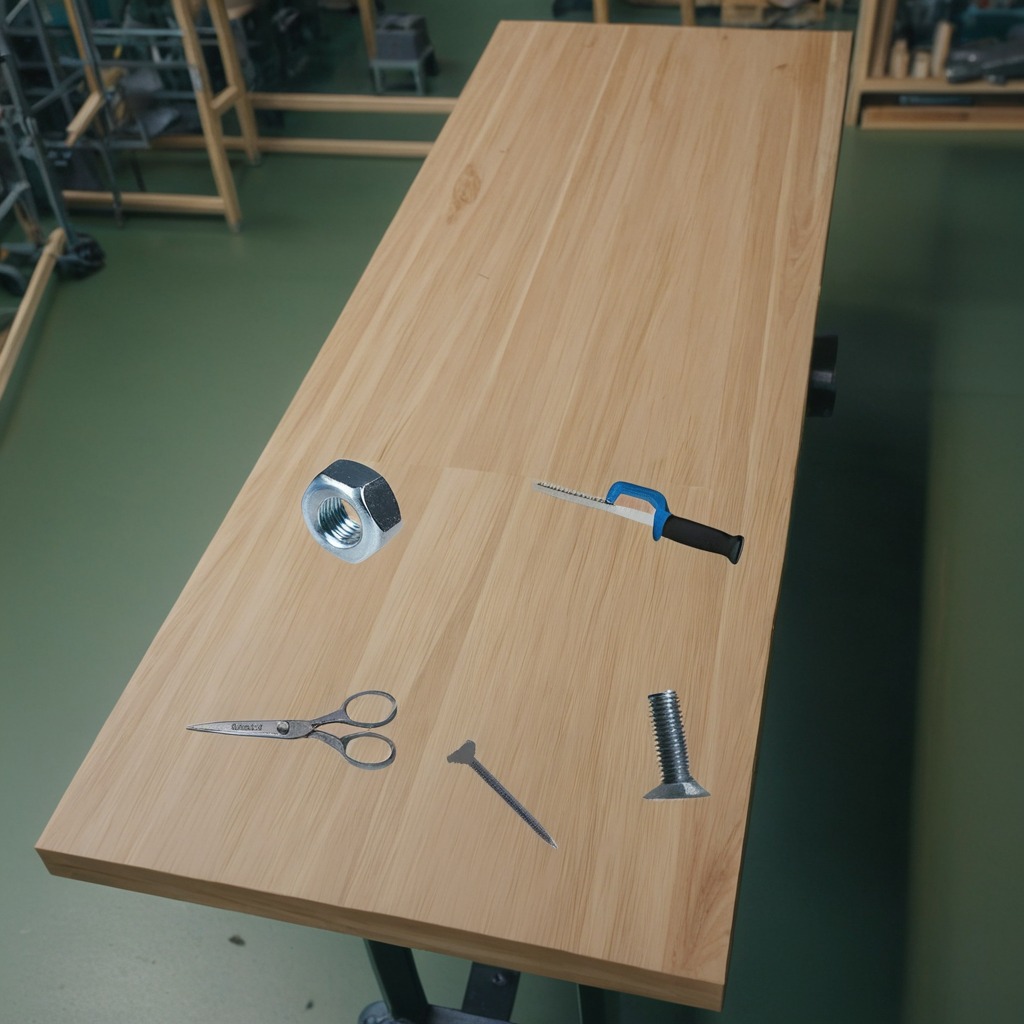
A metal machine screw, an iron nail, a handheld metal saw, a metal nut, and a pair of scissors are lying on the workbench.